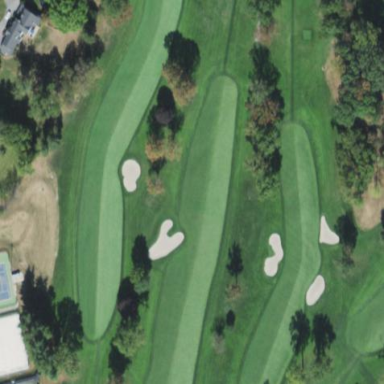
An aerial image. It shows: Golf fairway surrounded by grass.